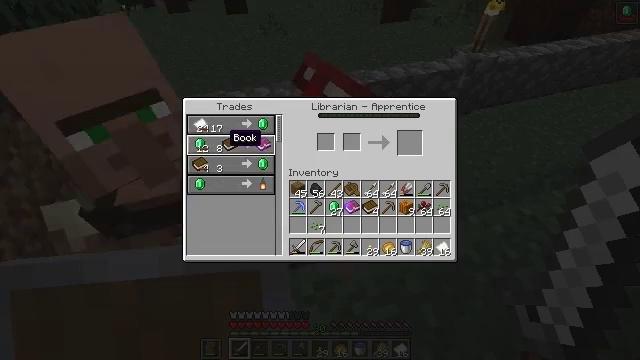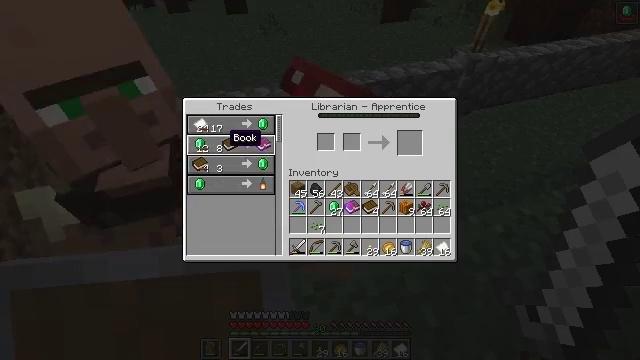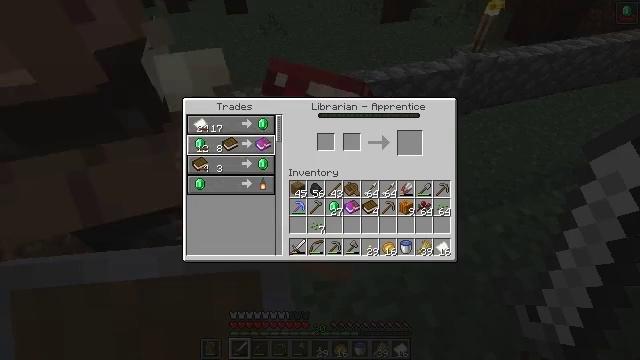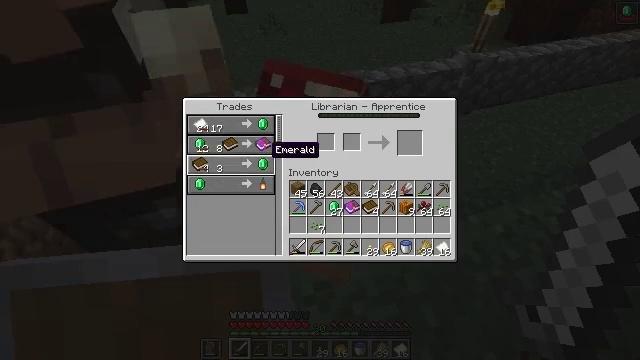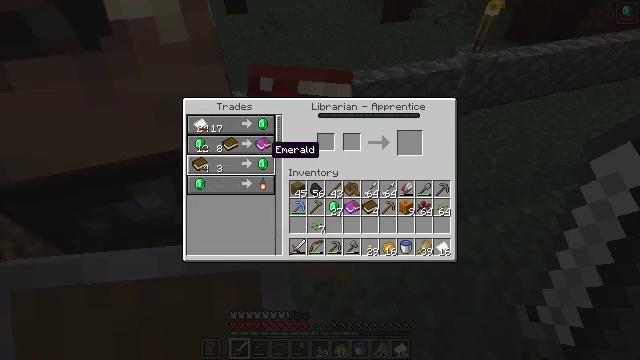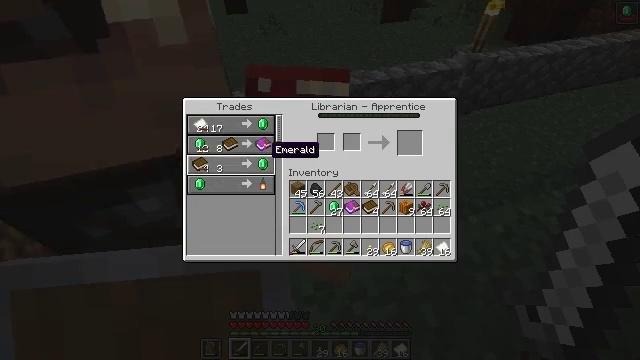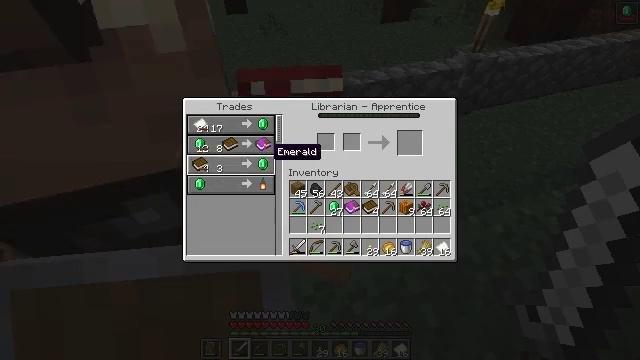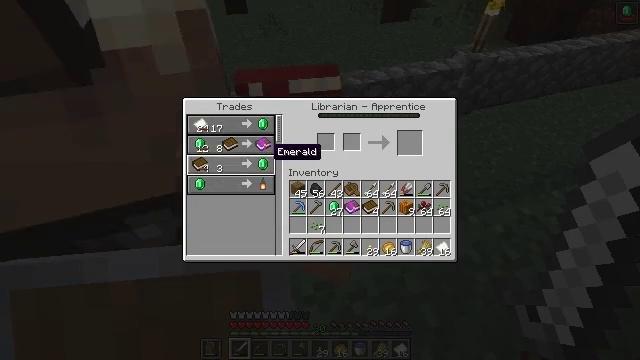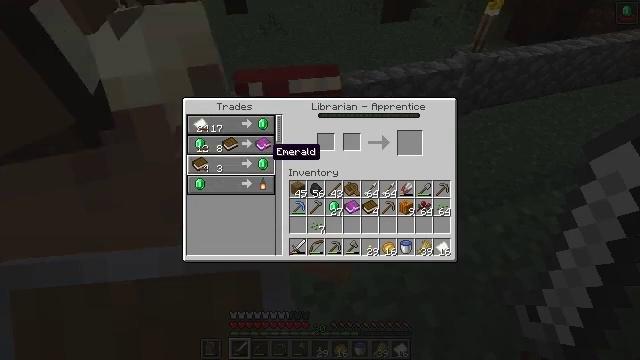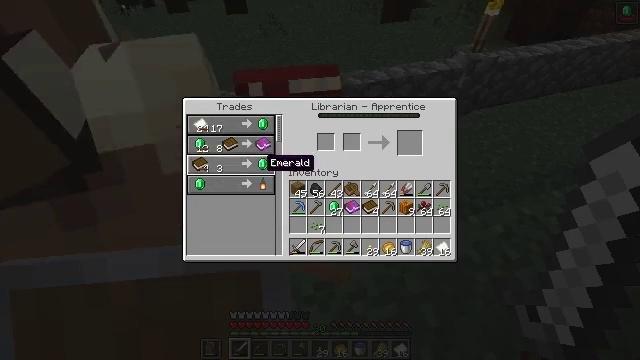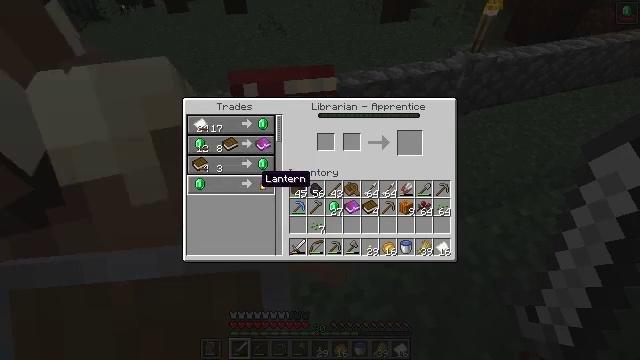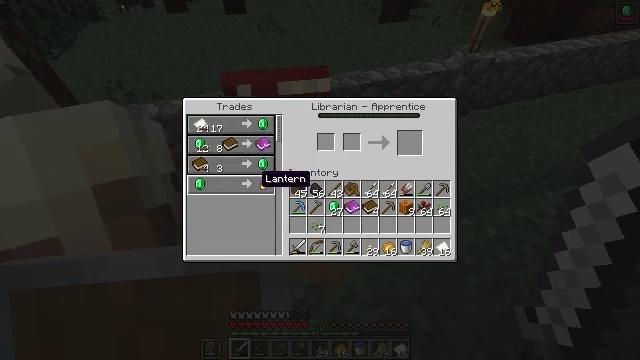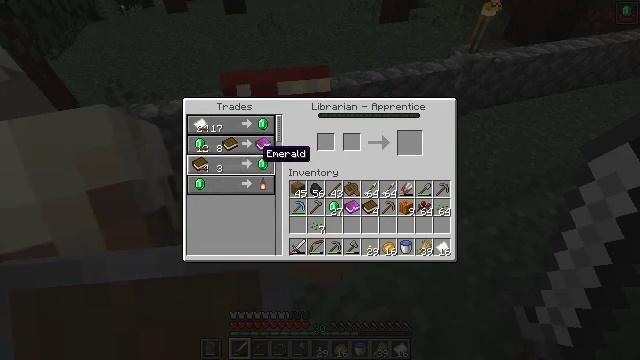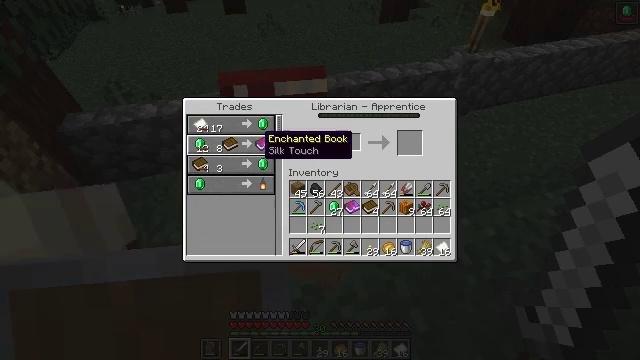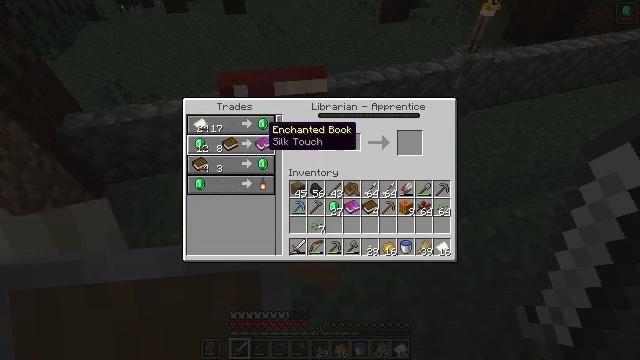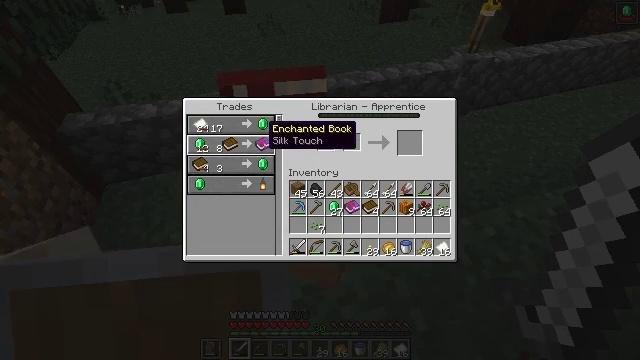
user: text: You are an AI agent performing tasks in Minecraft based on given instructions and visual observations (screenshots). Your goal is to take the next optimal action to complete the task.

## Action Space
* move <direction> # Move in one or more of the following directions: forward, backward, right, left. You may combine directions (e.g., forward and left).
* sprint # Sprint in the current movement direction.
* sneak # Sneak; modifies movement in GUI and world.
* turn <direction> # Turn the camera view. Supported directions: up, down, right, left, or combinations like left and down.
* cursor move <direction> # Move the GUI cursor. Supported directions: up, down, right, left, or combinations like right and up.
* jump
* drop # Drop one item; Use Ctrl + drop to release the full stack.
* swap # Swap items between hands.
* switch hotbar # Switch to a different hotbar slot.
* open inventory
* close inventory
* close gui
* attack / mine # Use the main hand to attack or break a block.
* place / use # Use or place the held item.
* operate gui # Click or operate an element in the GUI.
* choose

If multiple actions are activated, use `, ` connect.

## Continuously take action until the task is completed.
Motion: motion action
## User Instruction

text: Collect the pumpkin by holding left button.
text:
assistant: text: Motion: no_op
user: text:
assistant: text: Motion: cursor move right
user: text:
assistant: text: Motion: cursor move right and down
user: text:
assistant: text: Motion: no_op
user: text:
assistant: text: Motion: no_op
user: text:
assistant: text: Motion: no_op
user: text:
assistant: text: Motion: no_op
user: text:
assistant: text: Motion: no_op
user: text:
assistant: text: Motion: cursor move down
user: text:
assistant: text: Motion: cursor move down
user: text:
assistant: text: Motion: no_op
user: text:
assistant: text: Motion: cursor move up
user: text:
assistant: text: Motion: cursor move up
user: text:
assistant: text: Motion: cursor move up
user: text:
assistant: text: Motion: no_op
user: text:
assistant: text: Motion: no_op
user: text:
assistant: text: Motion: no_op
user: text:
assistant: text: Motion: no_op
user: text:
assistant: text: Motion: no_op
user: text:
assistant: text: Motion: no_op
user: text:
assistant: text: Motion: no_op
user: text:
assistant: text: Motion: cursor move down
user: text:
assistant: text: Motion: cursor move left and down
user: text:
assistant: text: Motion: no_op
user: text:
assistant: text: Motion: no_op
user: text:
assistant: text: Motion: cursor move right and down
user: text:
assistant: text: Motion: no_op
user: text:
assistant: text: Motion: no_op
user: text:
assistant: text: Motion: no_op
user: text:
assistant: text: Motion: no_op